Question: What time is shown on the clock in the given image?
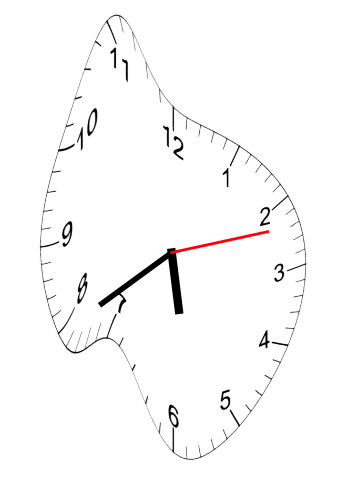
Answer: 05:39:12